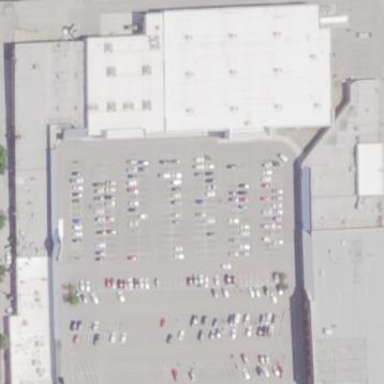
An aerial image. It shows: Retail building.